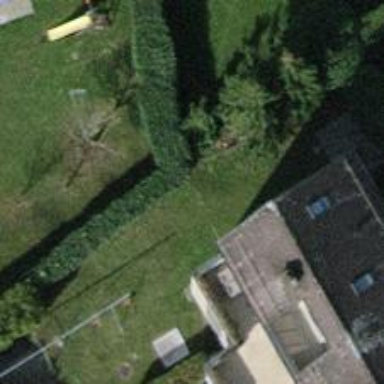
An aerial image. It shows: Hedge barrier.